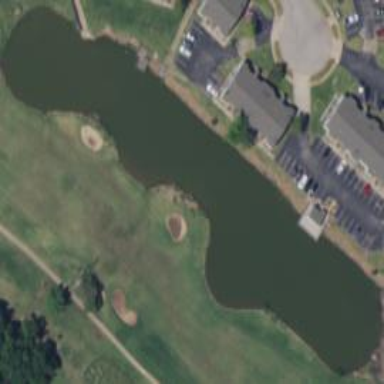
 serving as water hazard for golf course."